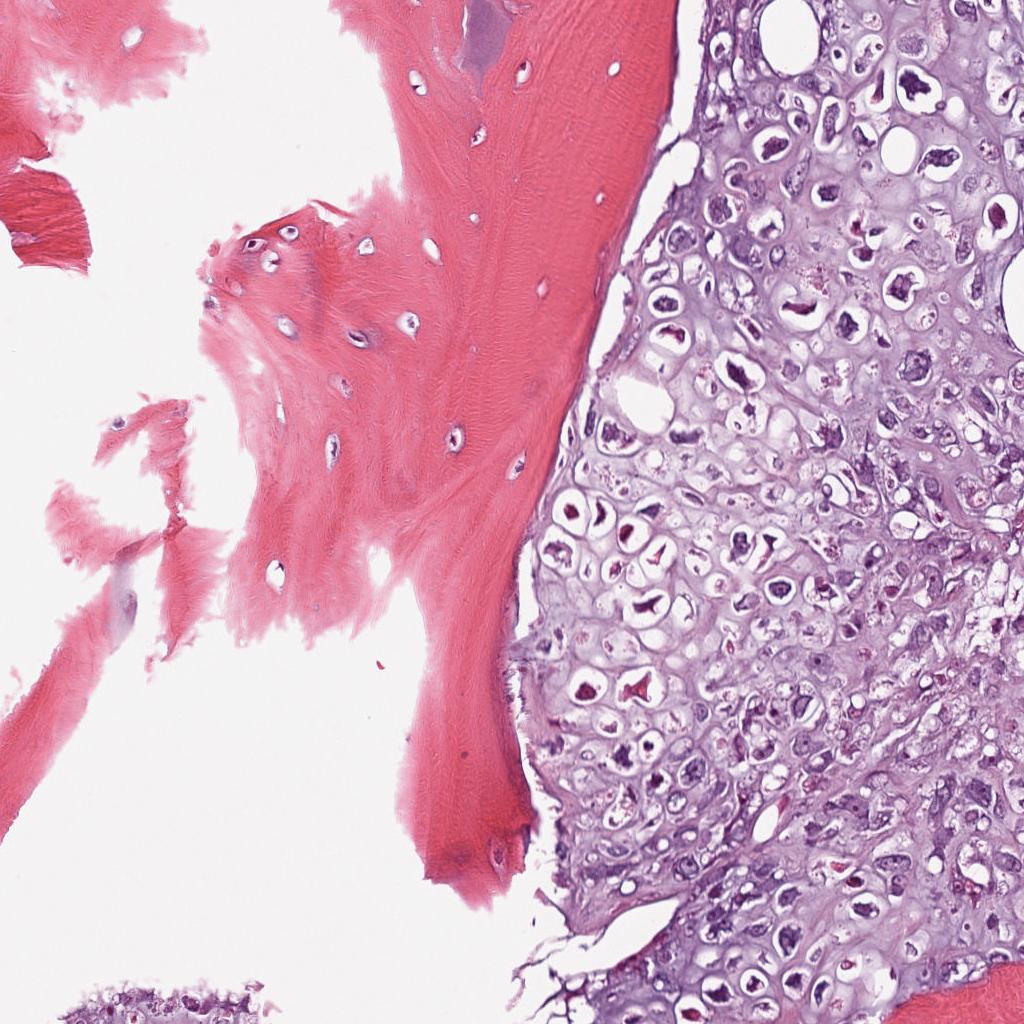
Label: Viable